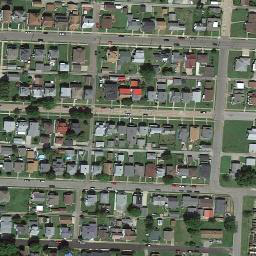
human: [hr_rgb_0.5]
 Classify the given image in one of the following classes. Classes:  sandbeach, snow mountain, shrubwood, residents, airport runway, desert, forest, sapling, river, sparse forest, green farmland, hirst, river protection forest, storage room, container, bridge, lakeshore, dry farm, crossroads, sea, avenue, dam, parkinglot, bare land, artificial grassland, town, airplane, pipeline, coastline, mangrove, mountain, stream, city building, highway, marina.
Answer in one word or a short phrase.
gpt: town